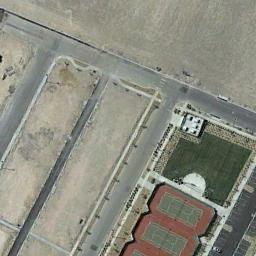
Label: tennis_court